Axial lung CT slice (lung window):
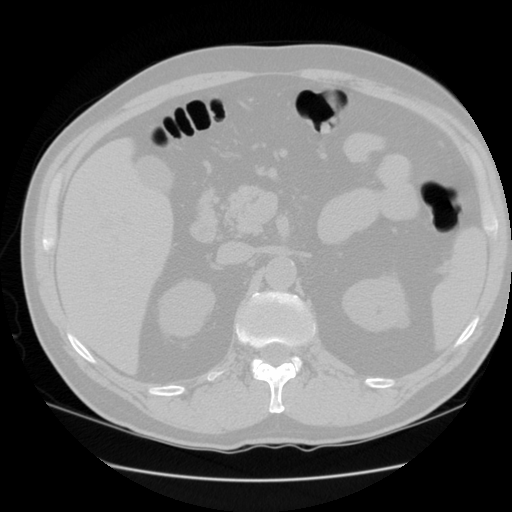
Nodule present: no